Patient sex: M
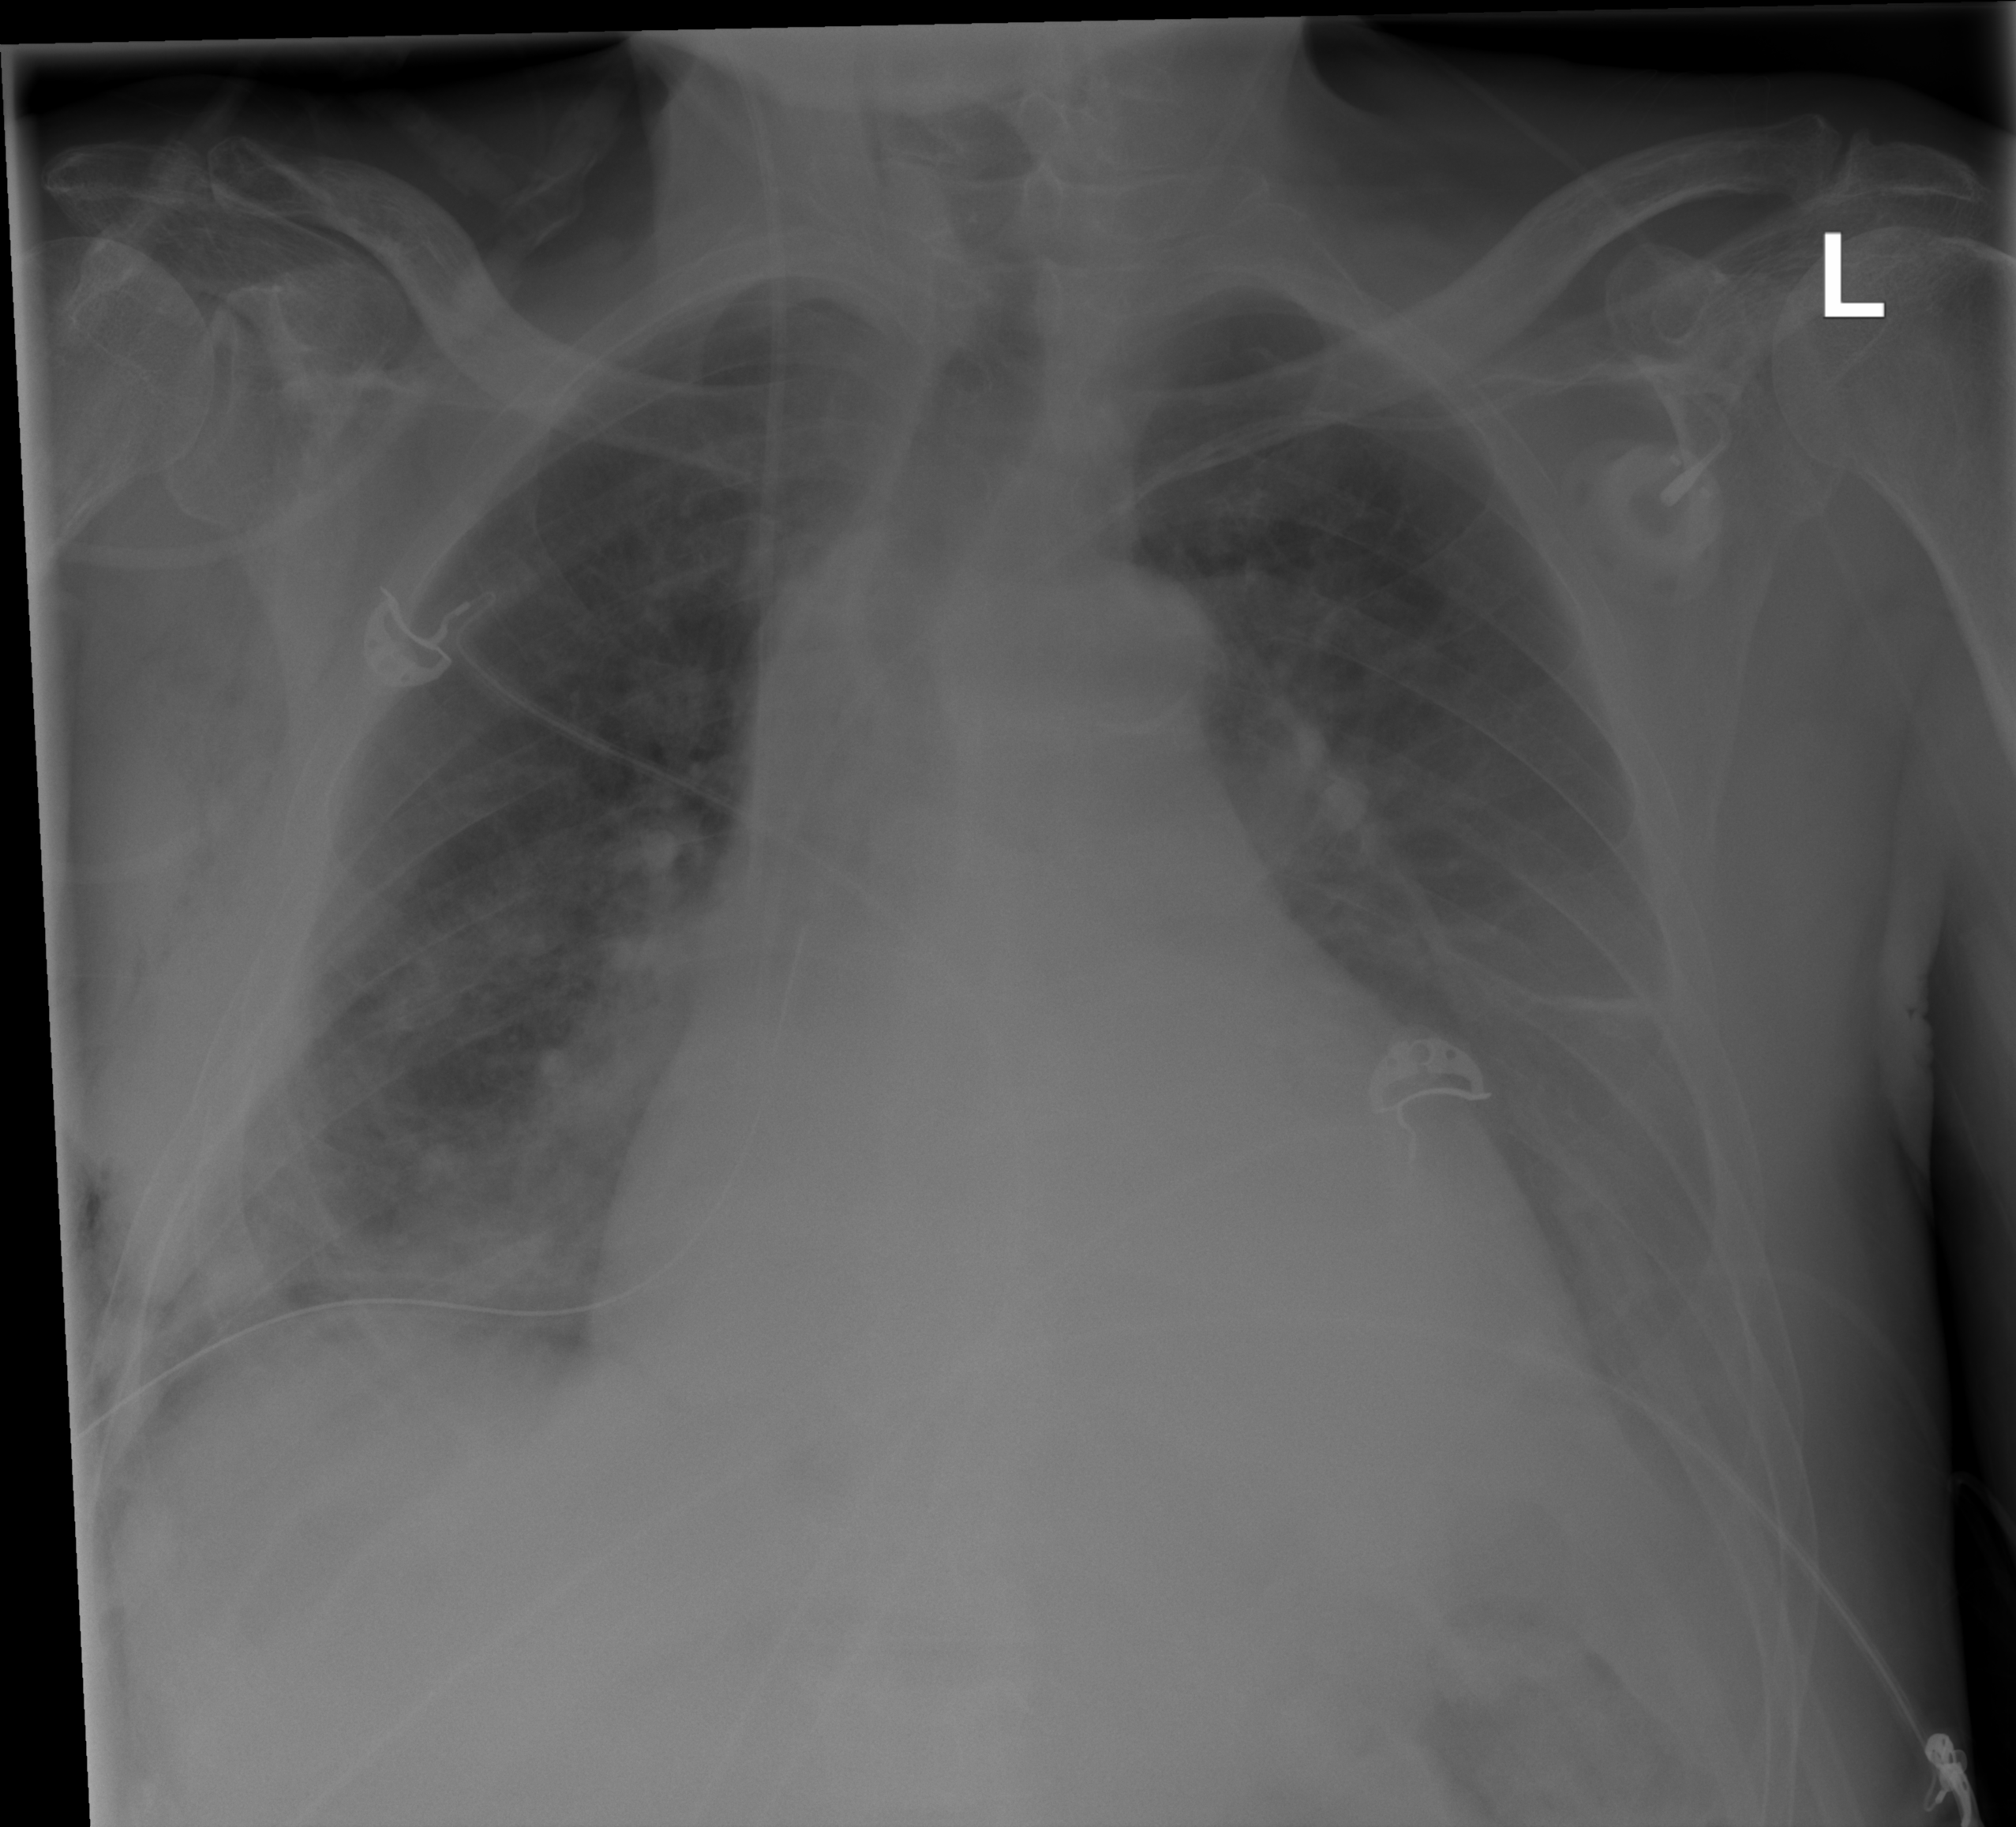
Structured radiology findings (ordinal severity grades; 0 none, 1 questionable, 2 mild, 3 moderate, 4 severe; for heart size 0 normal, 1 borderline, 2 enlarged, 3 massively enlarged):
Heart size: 3
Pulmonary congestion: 0
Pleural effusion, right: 0
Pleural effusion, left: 2
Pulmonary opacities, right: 0
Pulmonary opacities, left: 0
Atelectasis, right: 3
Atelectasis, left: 3